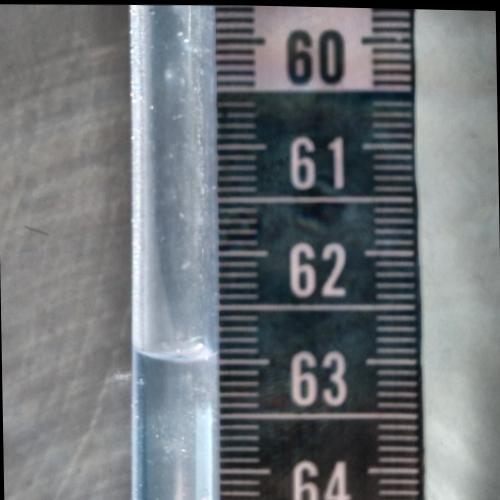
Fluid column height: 63.0 cm